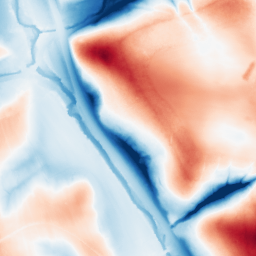
Category: edge_preserving
Decomposition family: guided
Decomposition parameters: radius: 32
eps: 0.1
Upsampling method: sinc_blackman
Upsampling parameters: scale: 2
kernel_size: 16
Upsampling scale: 2